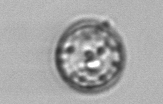
Label: Thalassiosira